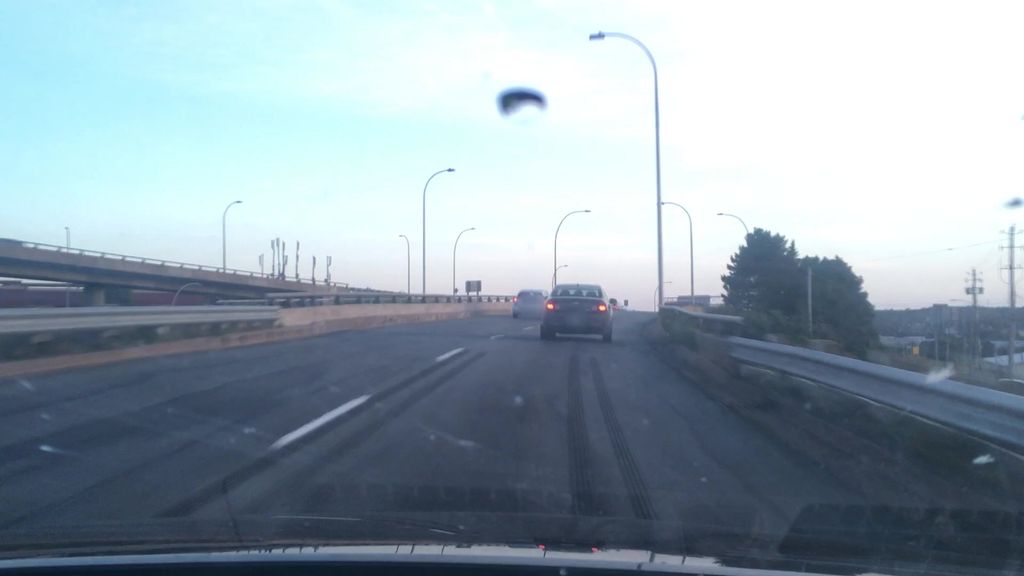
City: halifax